Question: I must be overseeing something or have some stupid error in my code, but I can't override Class CSS with the ID CSS AND ( ) even with adding the loathed !important hack ...
NB: This is a old(ish) WordPress template, still using clearing div for floats, but I have to work with it. Not my choice.
HTML:
'''
<body id="page-front-page" class="page-template-homepage">
<ul class="menu">
<li><a href="#">Home</a></li>
<li><a href="#">About</a></li>
<li><a href="#">Gardens</a></li>
</ul>
<div class="sidebar">
blah
</div>
'''
CSS
'''
#page-front-page > .sidebar {
padding: 0;
position: absolute;
top: 0;
right: 0 !important;
width: 45%;
}
'''
few lines further is
'''
.sidebar {
width: 280px;
padding: 50px 40px;
position: absolute;
top: 0;
left: 0;
font-size: 0.71em;
font-family: 'BrandonGrotesque-Light';
}
'''
I've even tried swapping places of respective .sidebar CSS , but nothing helps. Simply cannot get 'right:0;' to override 'left:0;'.
Here is the inspector screenshot:

What am I missing, not seeing, being dumb about?
Thanks a lot !!!
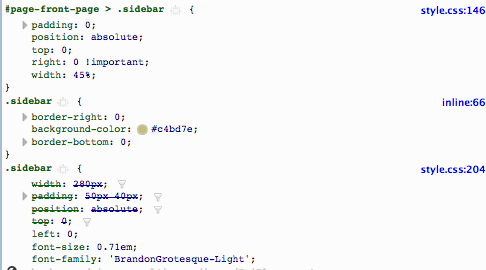
Answer: This has to do with "specifity": The overriding rule's selector has to be at least as specific as the other one, so you have to use this selector on the second rule:
'''
#page-front-page > .sidebar {
'''
(google for "CSS specifity" to learn about the exact importance of the different parts of a selector concerning specifity )
Addition: Yes, and as Michael_B and BoltClock wrote, you can't override a 'right' parameter with a 'left' parameter, but have to reset the first one to 'auto'